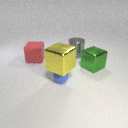
large green metal cube to the right of small blue rubber sphere